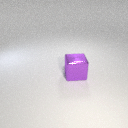
large purple metal cube